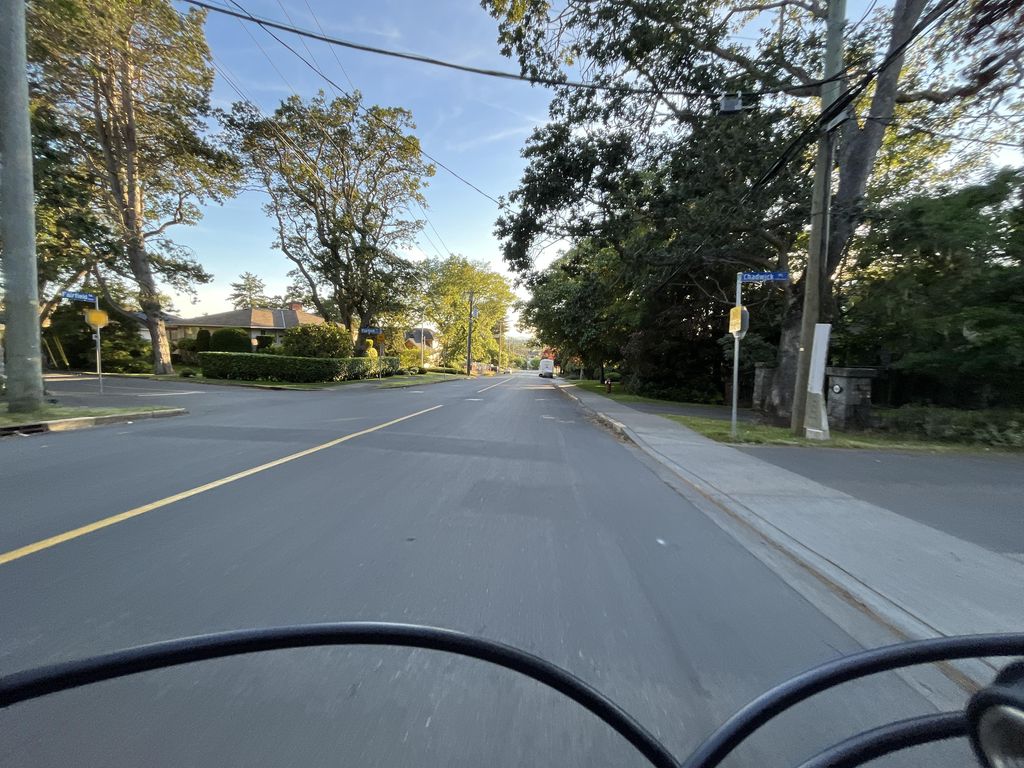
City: victoria